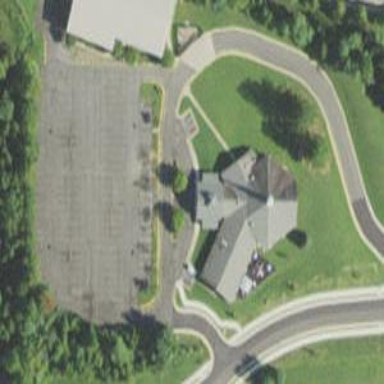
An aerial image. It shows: Parking space is available.